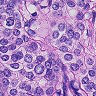
Metastatic tissue present: yes